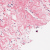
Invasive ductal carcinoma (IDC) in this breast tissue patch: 0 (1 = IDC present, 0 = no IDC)